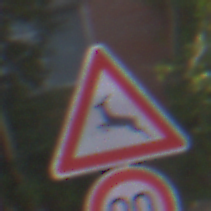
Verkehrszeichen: WildwechselRechts
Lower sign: Geschwindigkeit90
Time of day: MorningAfternoon
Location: Outdoor (Suburban)
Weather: PartlyCloudy
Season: NotSpecified
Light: Natural